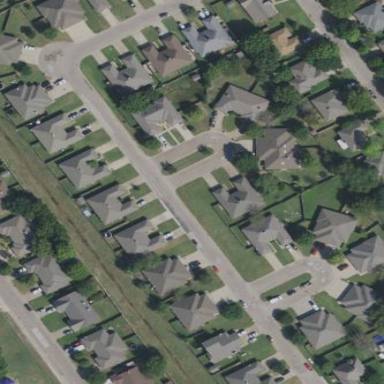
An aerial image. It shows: Single-family residential area.